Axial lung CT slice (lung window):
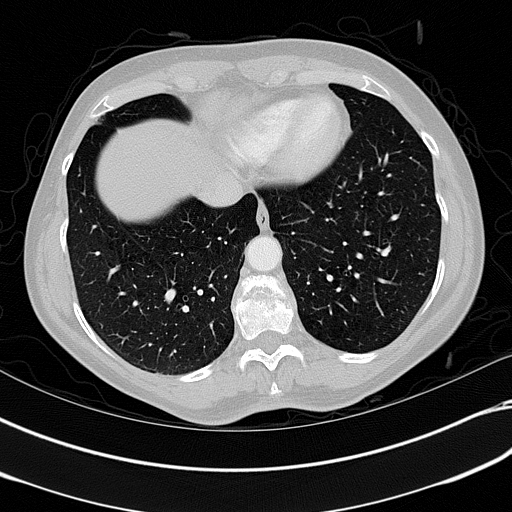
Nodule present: no